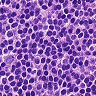
Metastatic tissue present: no